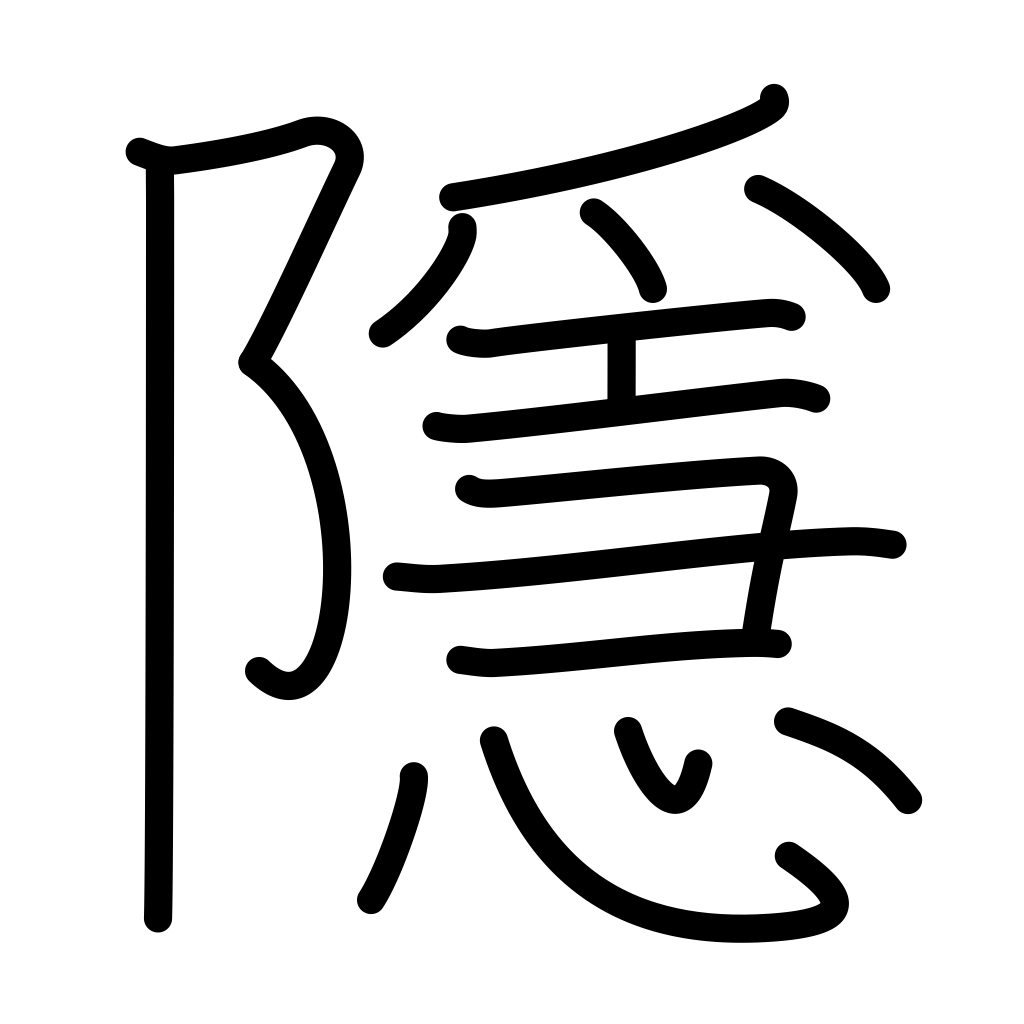
Meaning: hide, conceal, cover